Question: I have a view with labels stacked vertically. The design specification for the view give a vertical offset from the baseline of the text in the top label to the text in the bottom label.
However when I code for this, the size of the top UILabel will always be big enough to accomodate the descender of the top label. So I can only program the offset from the descender, not from the baseline. In the attached picture, red offset is what I want to code for, but I can only code for the green offset. Is there any way that I can get the baseline offset correct either in the xib or through code? I do not want to do this by trial and error, as that would result in the programmed offset not matching the specs.

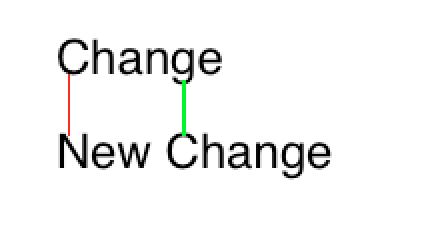
Answer: You can do it, but easier to show you in a screen shot than to explain it:

Change "30" to whatever your specified distance is.